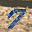
Label: 7